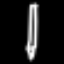
Label: pencil